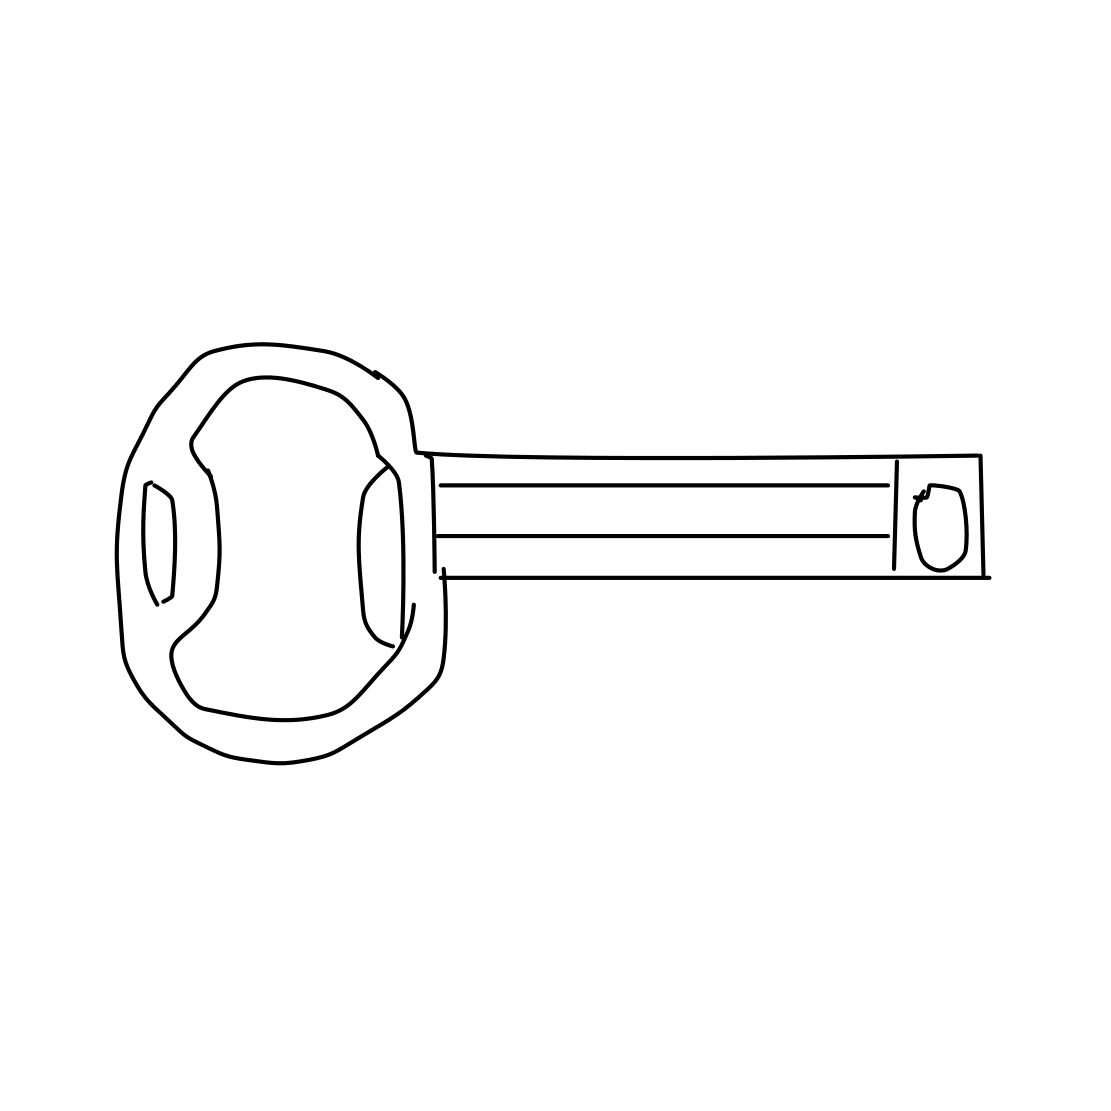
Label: bottle opener